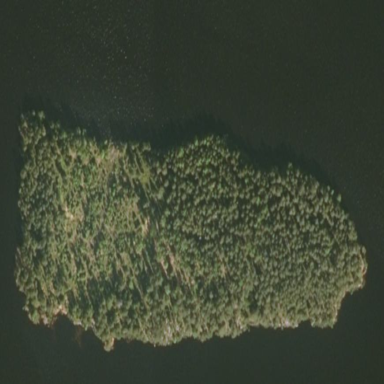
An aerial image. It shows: Image showing island.